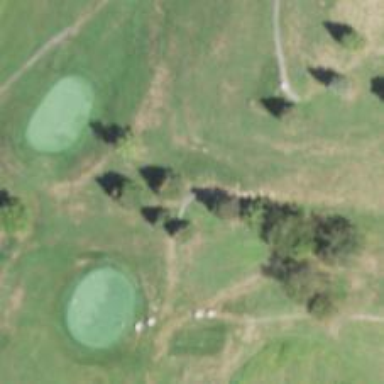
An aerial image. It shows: Golf cartpath that is also road path.